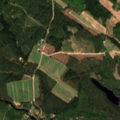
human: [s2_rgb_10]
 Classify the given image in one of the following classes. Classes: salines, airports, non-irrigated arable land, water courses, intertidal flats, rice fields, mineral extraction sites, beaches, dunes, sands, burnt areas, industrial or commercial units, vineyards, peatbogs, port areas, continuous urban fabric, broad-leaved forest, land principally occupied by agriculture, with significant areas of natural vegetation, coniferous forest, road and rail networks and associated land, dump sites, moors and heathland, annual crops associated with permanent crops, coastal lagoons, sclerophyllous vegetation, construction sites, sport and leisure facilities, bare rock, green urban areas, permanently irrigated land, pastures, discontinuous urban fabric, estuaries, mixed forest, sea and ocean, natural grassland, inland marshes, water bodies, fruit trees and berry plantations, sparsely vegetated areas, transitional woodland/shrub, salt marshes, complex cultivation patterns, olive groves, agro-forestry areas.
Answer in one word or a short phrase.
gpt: land principally occupied by agriculture, with significant areas of natural vegetation, coniferous forest, mixed forest, transitional woodland/shrub